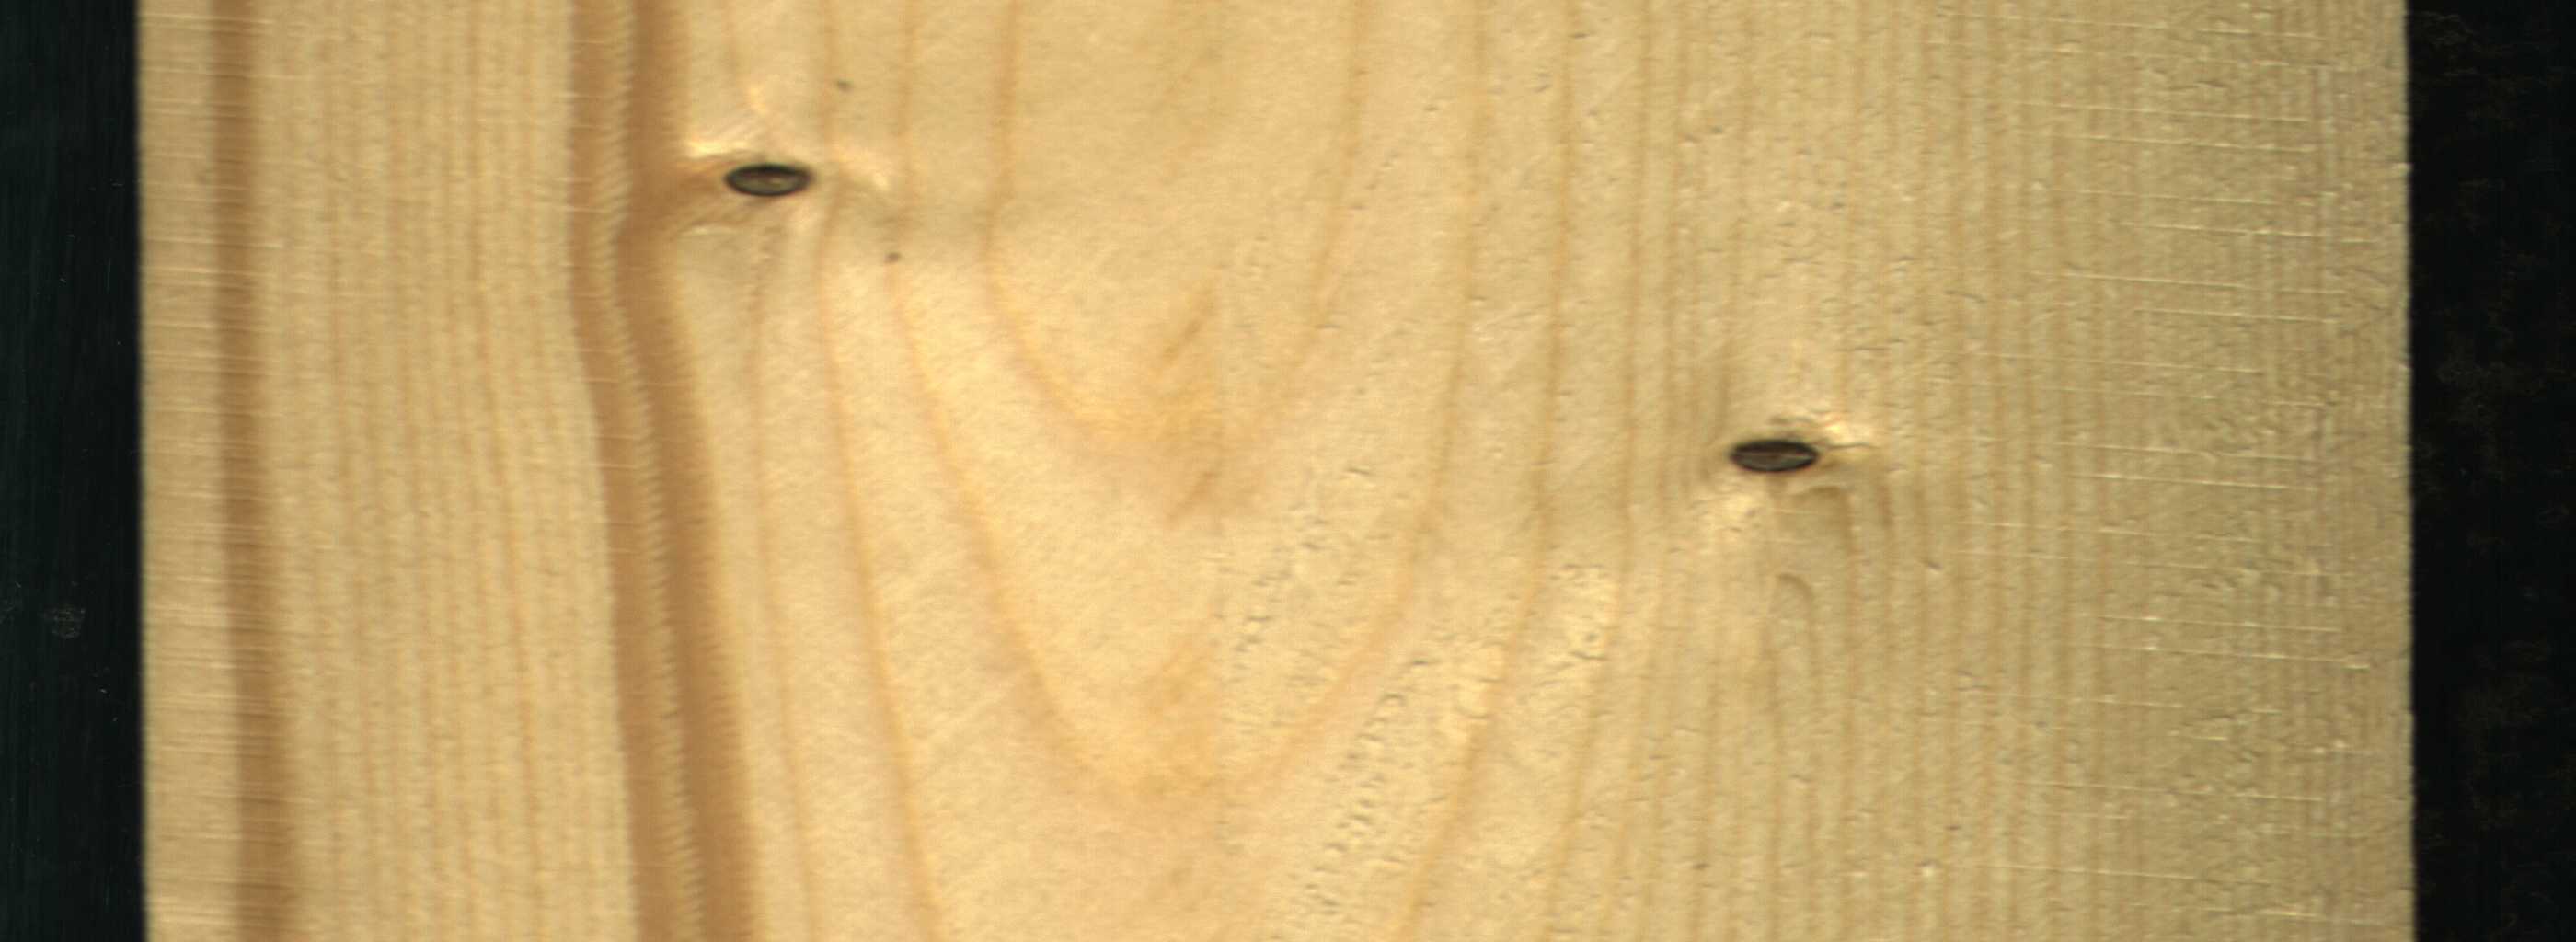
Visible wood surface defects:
Quartzity
Dead_Knot
Dead_Knot